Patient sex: F
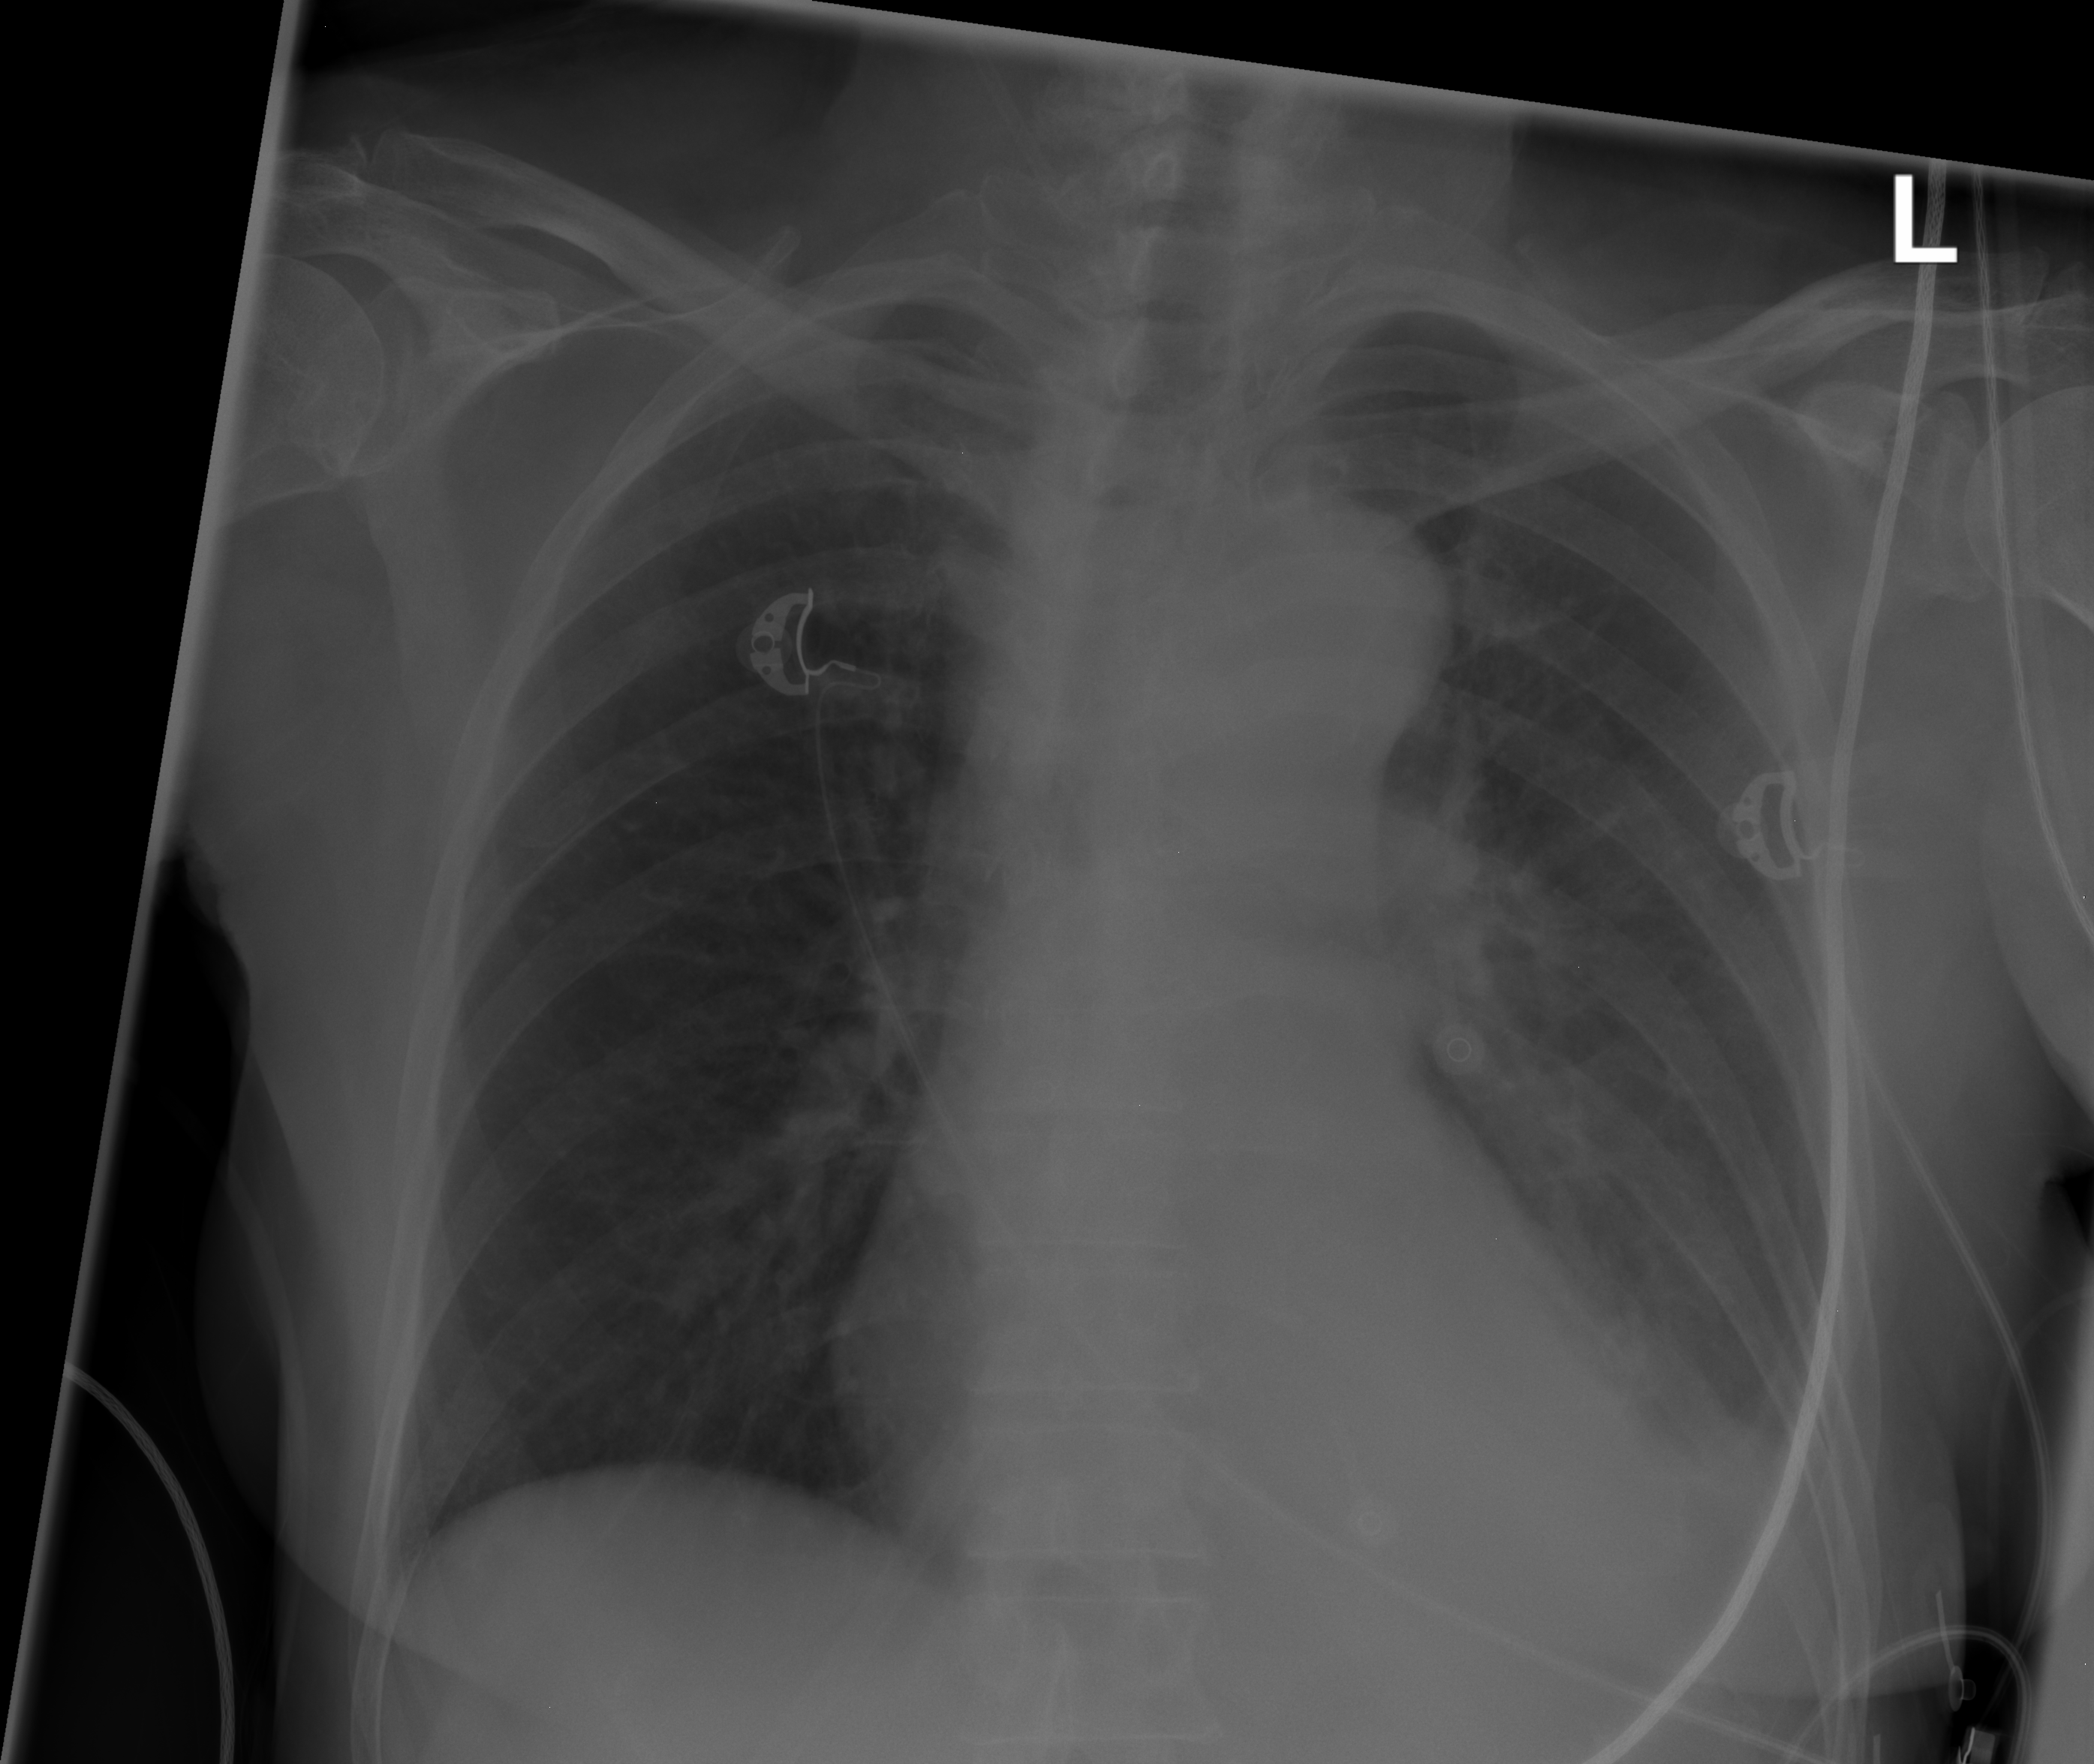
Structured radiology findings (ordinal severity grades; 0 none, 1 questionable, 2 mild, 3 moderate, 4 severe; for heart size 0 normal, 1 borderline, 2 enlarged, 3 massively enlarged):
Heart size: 1
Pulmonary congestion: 0
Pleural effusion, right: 0
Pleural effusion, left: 2
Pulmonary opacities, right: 0
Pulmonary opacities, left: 0
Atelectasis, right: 0
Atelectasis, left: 2